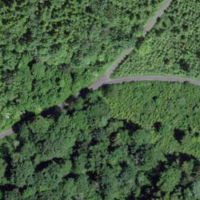
EUNIS habitat code: 41
Species observed at this site:
Melittis melissophyllum